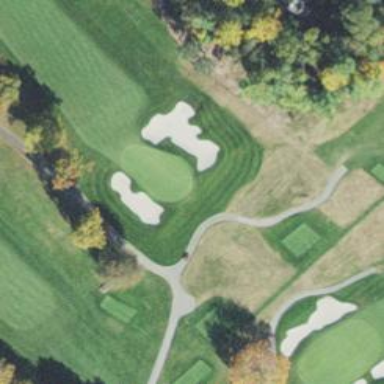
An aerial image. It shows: Path for both roads and golfers.